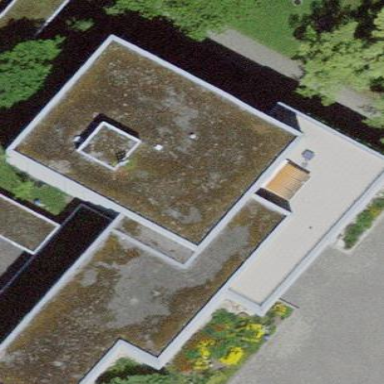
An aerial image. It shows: School building.